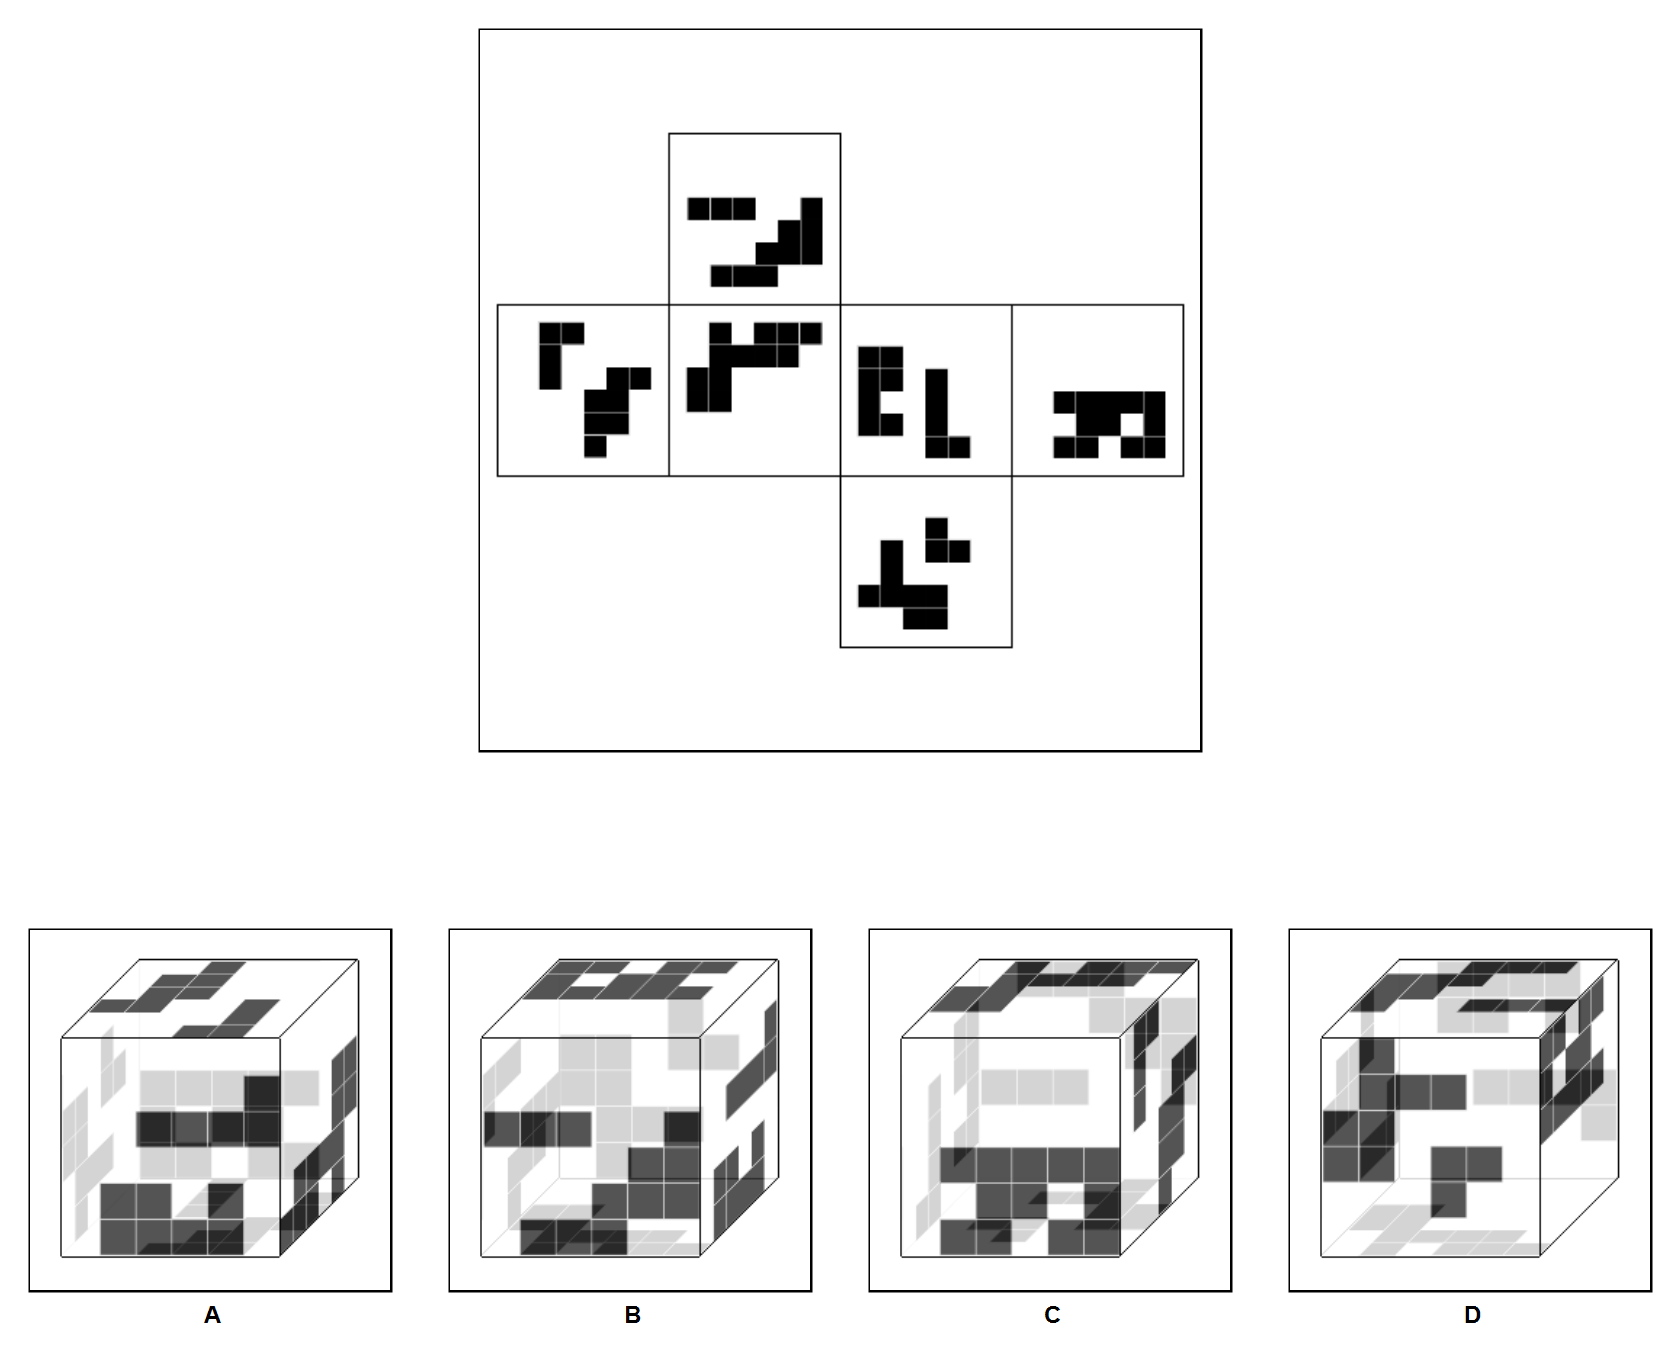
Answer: B